Field crop: maize
Growth stage: 1
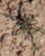
Species: lolium